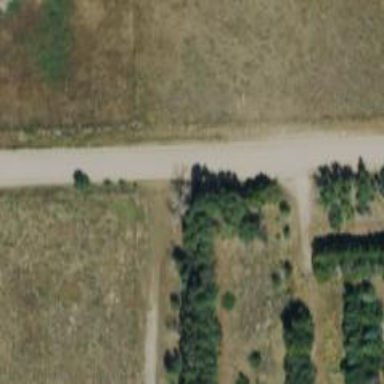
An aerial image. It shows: Unclassified road.